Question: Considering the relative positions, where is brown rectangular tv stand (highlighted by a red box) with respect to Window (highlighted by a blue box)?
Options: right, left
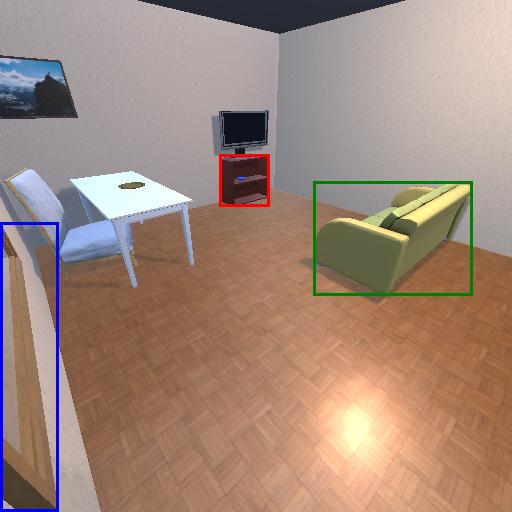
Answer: right